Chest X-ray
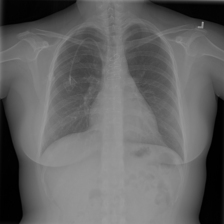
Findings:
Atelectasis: negative
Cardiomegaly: negative
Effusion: negative
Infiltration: negative
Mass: negative
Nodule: negative
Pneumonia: negative
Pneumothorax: negative
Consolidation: negative
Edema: negative
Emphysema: negative
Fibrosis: negative
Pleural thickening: negative
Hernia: negative